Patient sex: M
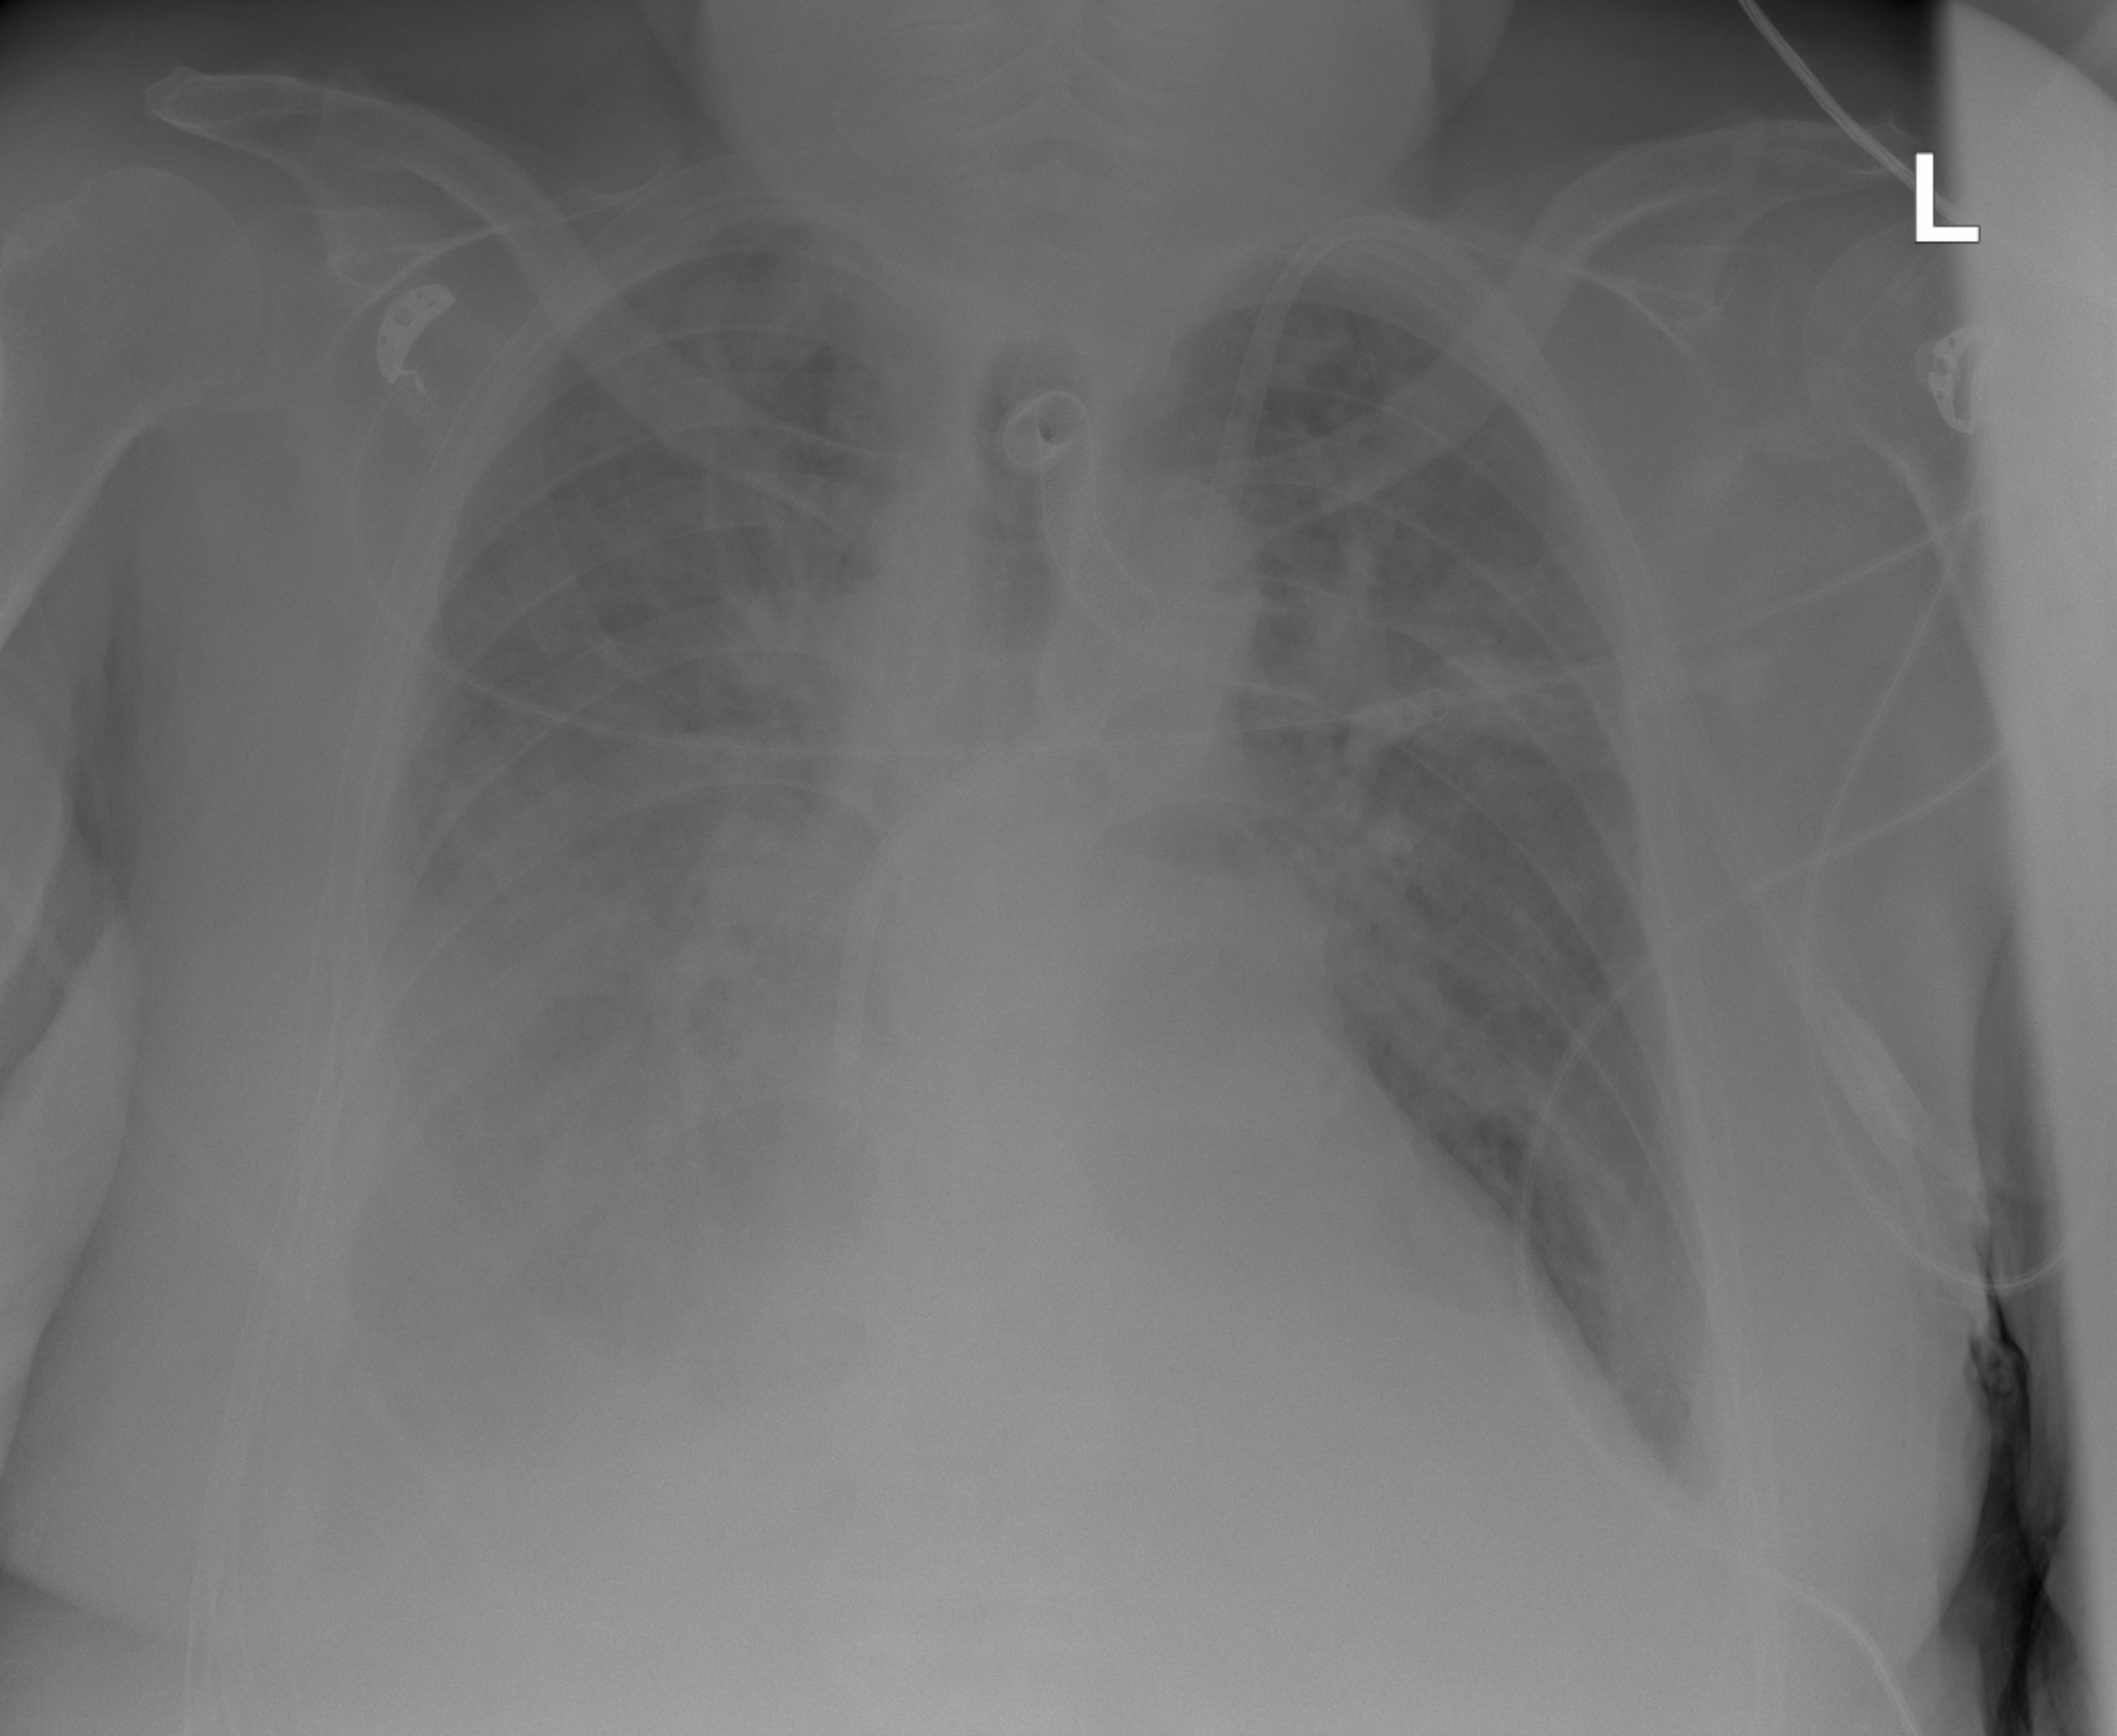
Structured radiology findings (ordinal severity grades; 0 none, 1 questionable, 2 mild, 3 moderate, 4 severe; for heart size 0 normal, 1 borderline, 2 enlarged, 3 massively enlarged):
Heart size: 1
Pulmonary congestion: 2
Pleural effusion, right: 3
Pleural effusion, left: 2
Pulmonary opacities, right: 2
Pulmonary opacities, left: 2
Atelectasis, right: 3
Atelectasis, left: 2